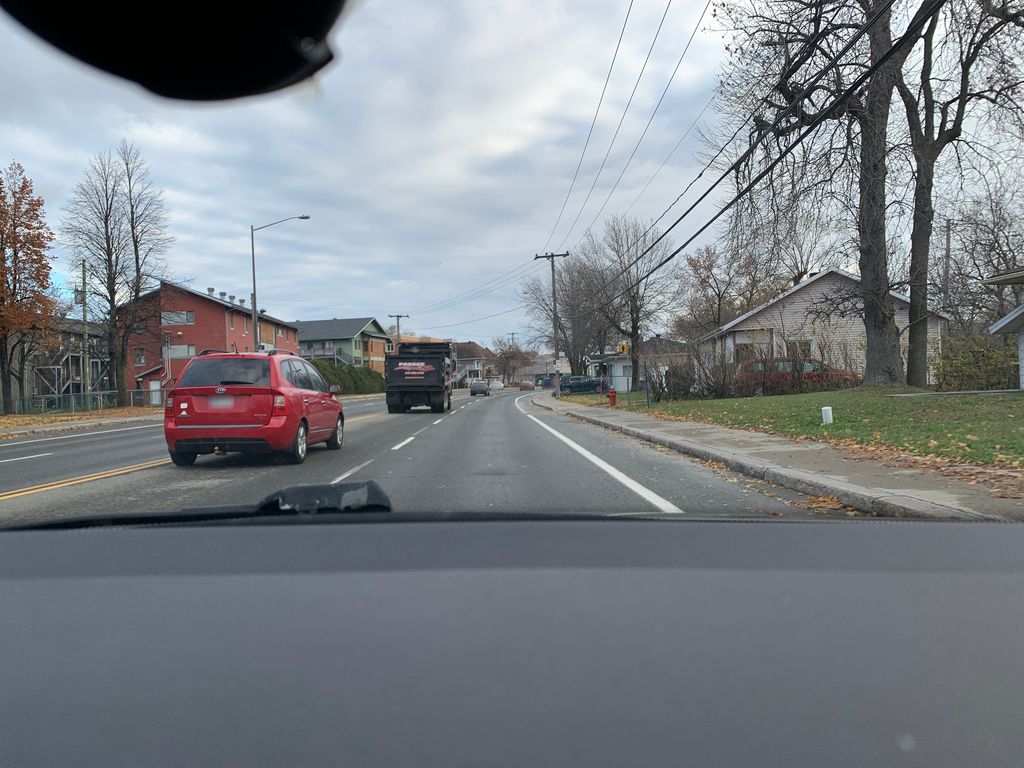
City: quebec_city